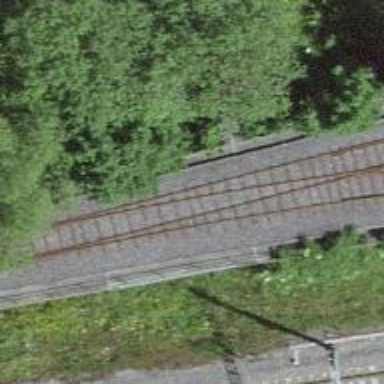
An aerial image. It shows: Disused railway spur with single track.